Interaction volume radius: 5 \u00c5
Interaction volume height: 10 \u00c5
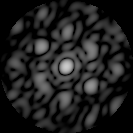
Disorder parameter: 0.5676